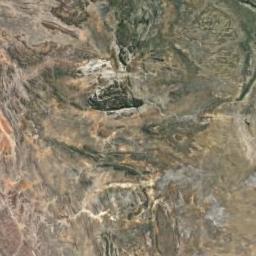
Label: mountain